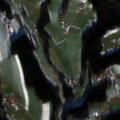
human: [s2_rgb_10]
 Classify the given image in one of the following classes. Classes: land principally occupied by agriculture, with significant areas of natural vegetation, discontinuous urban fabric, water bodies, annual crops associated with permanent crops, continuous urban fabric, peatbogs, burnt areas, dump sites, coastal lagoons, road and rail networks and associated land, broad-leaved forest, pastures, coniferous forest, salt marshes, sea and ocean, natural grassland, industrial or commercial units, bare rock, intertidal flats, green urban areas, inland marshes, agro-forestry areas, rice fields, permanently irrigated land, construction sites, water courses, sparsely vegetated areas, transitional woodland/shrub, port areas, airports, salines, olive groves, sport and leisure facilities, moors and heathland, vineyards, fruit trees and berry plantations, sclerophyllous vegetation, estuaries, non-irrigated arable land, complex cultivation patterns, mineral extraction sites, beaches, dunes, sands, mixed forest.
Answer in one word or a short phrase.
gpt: pastures, complex cultivation patterns, land principally occupied by agriculture, with significant areas of natural vegetation, mixed forest